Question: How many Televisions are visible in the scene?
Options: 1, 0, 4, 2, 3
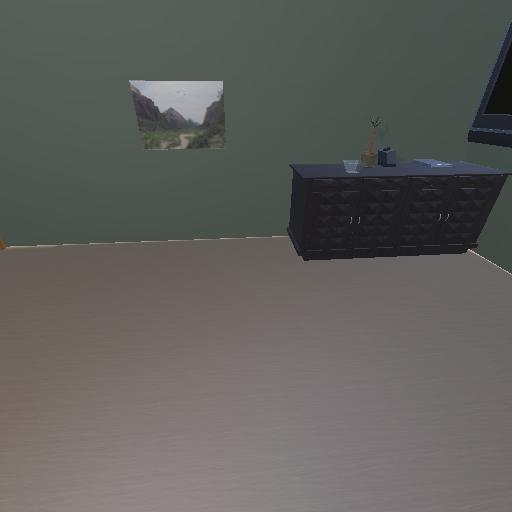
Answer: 1